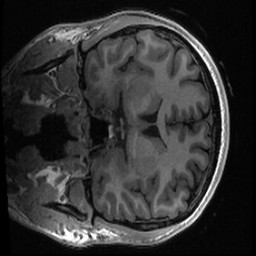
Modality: T1w
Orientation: coronal
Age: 18
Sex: female